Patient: sex M, age 30
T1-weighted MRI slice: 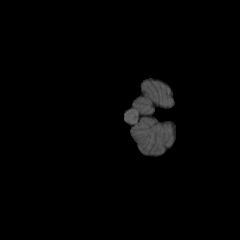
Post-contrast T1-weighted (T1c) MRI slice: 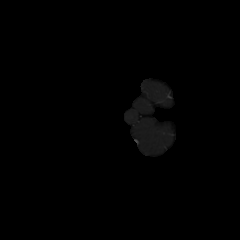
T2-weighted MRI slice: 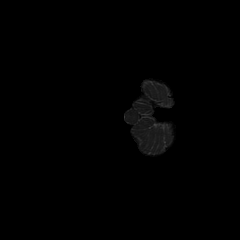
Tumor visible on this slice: no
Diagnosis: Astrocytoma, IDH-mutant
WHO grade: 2